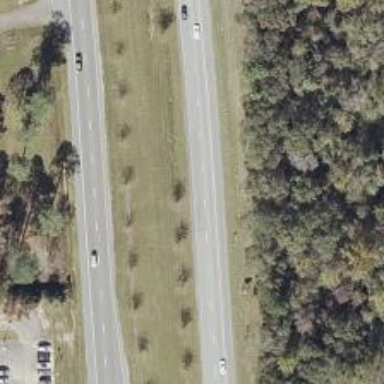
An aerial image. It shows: Asphalt trunk highway classified as expressway.